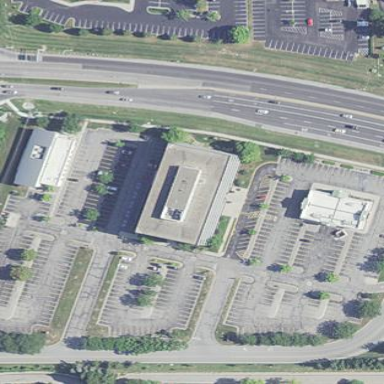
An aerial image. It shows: Office building.